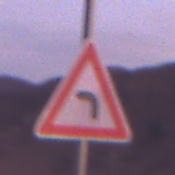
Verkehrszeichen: KurveLinks
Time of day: Dawn
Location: Outdoor (Nature)
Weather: PartlyCloudy
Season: NotSpecified
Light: Natural